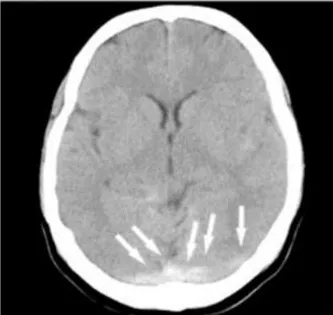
Dense clot sign. Arrows.
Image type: radiology (ct)